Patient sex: F
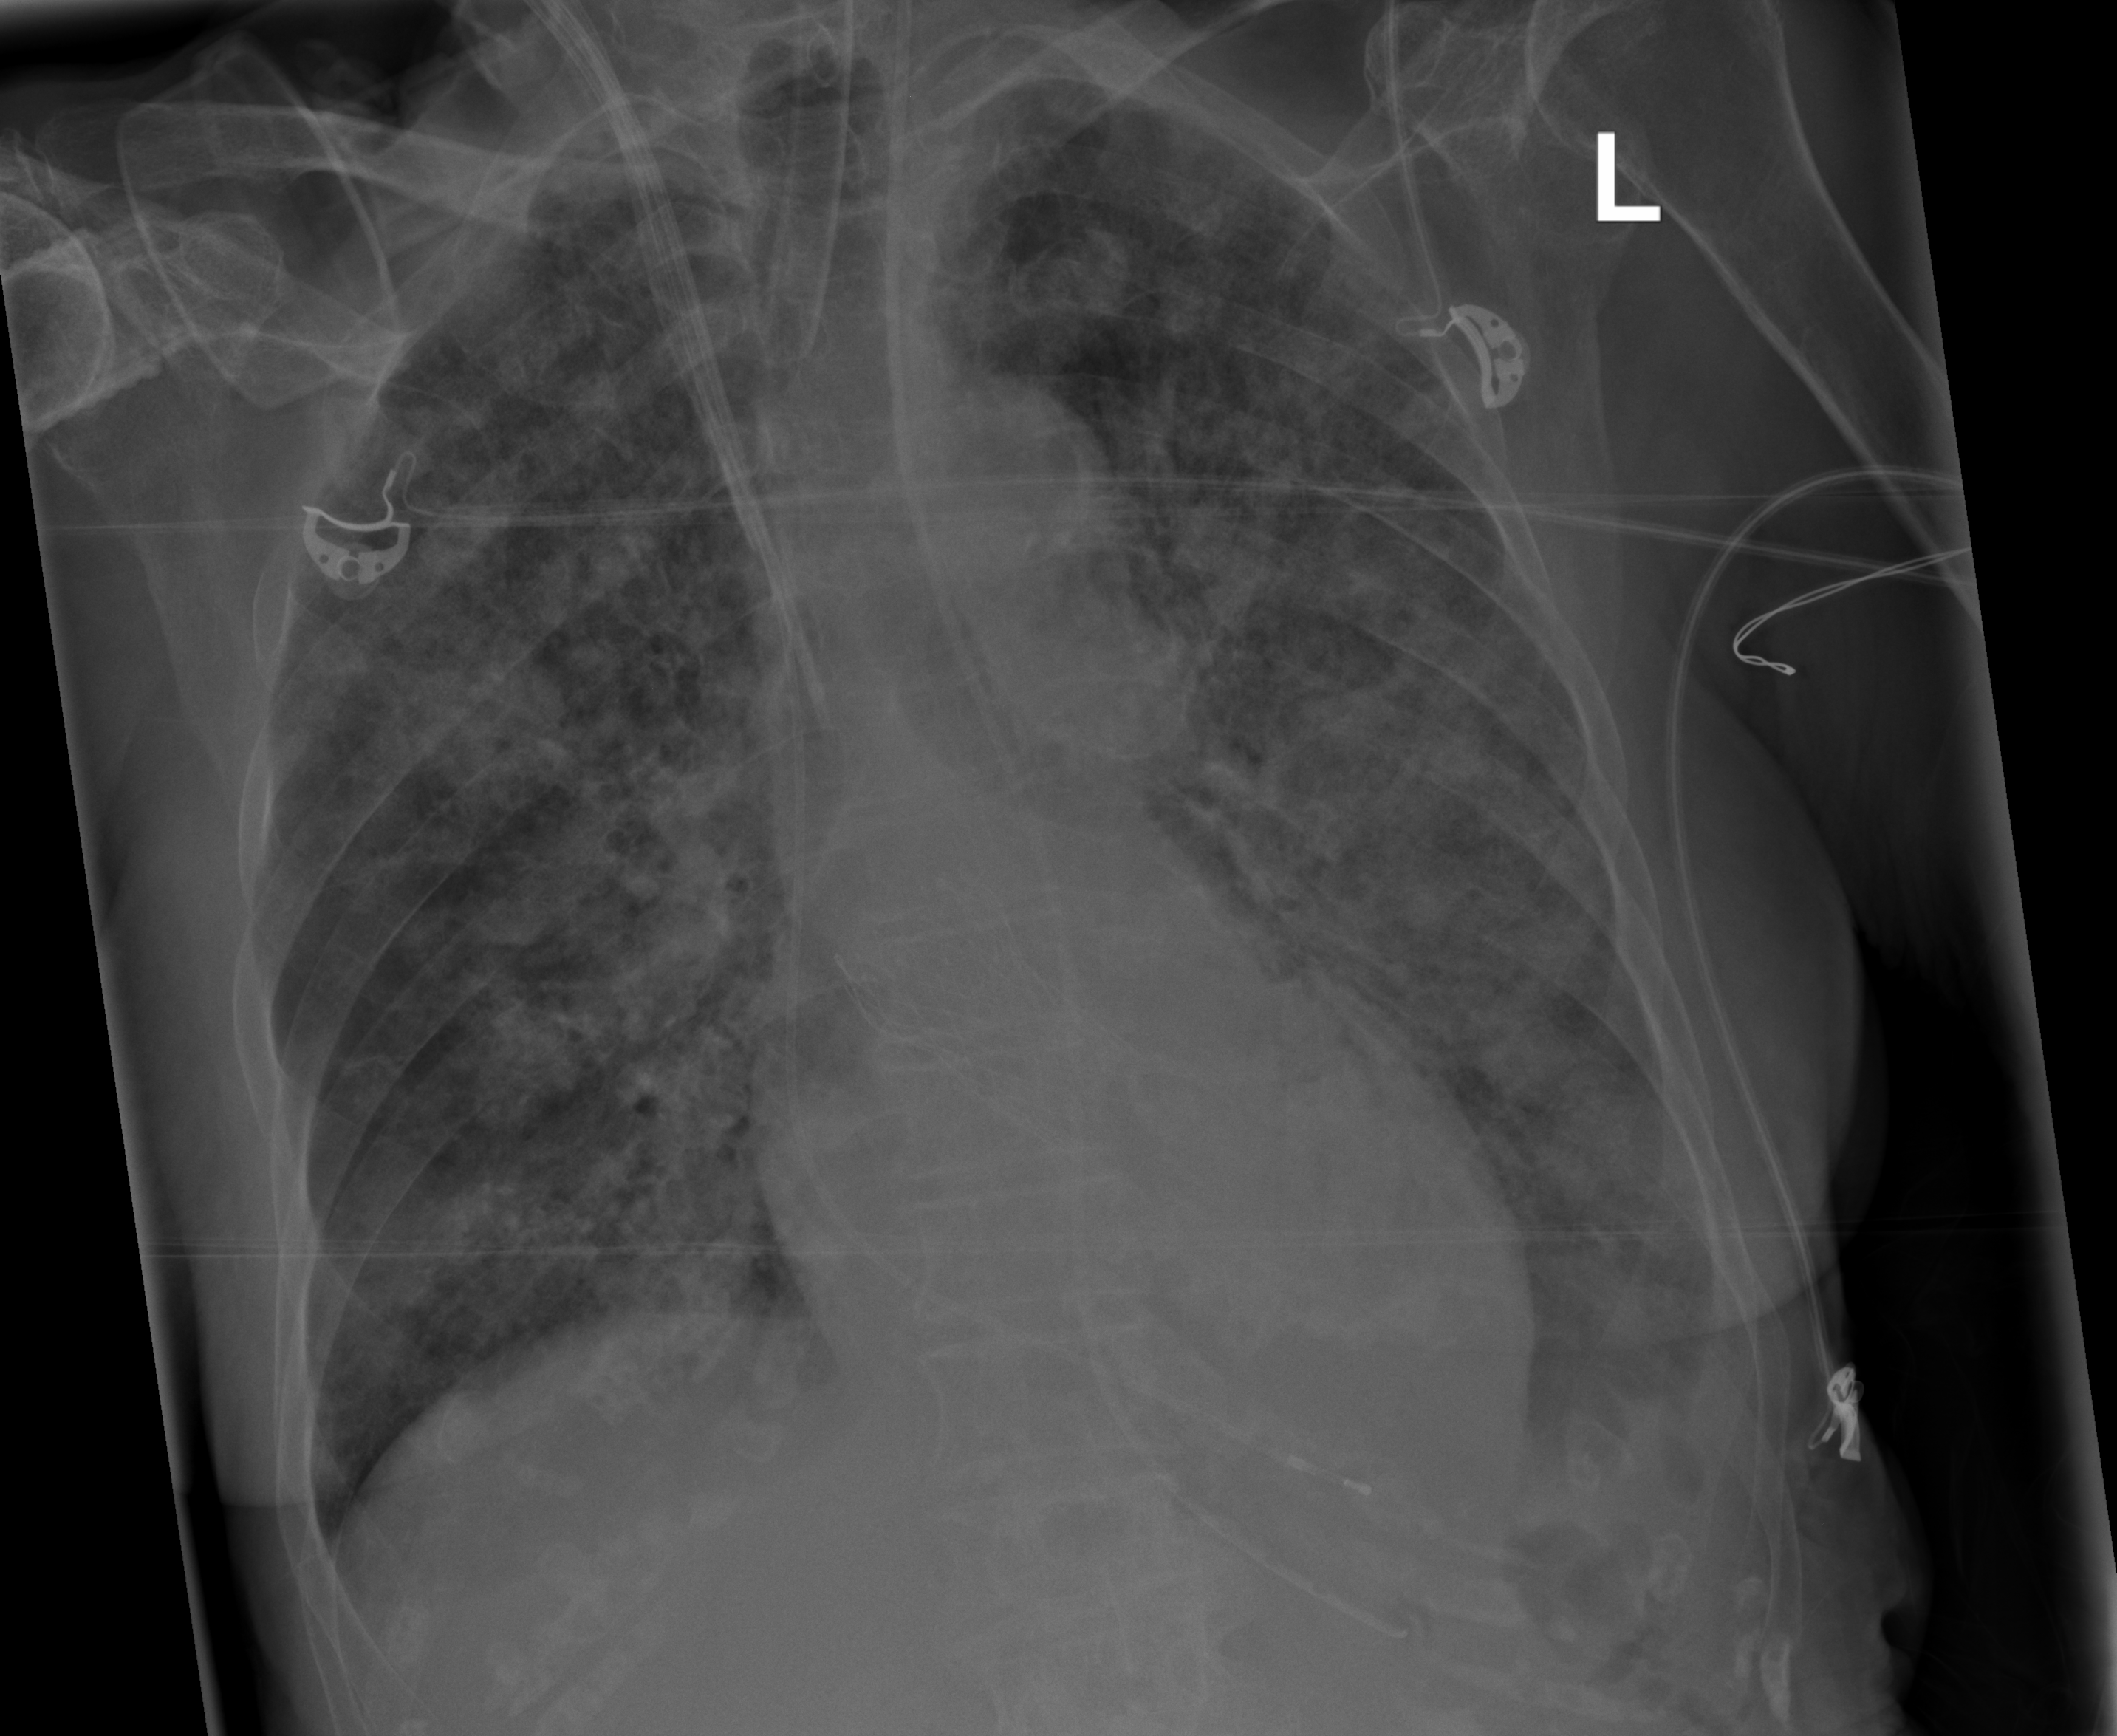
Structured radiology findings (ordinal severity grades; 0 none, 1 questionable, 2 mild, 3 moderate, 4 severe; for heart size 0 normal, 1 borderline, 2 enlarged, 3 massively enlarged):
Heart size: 0
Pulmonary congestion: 0
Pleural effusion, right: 0
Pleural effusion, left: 0
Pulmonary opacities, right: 2
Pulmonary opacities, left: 3
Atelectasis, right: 1
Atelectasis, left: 1